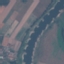
Label: River